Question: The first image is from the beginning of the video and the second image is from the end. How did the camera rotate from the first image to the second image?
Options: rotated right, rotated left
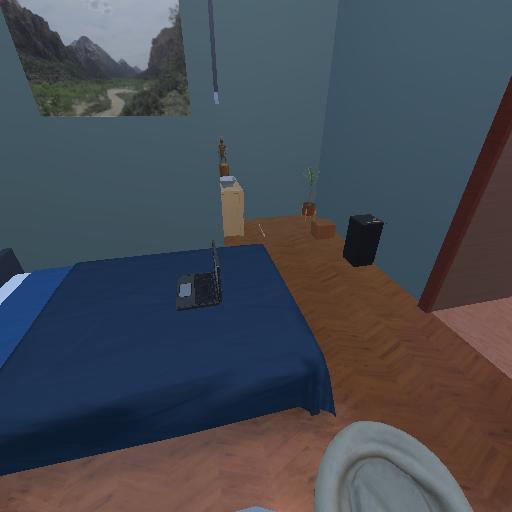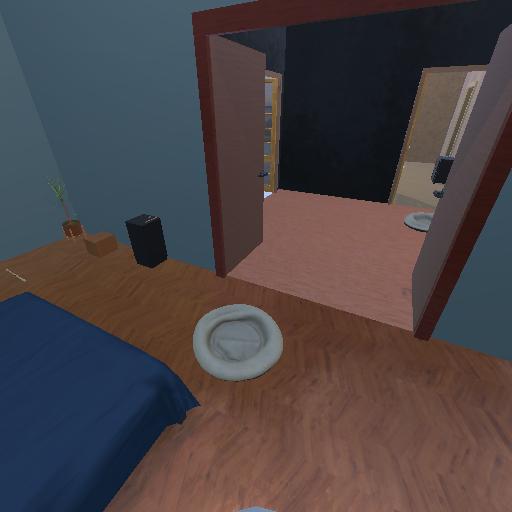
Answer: rotated right